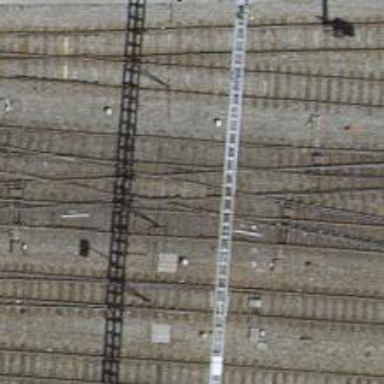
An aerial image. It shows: Rail siding with electrified tracks using contact line.